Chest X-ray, PA view. Patient: 52 years old, sex M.
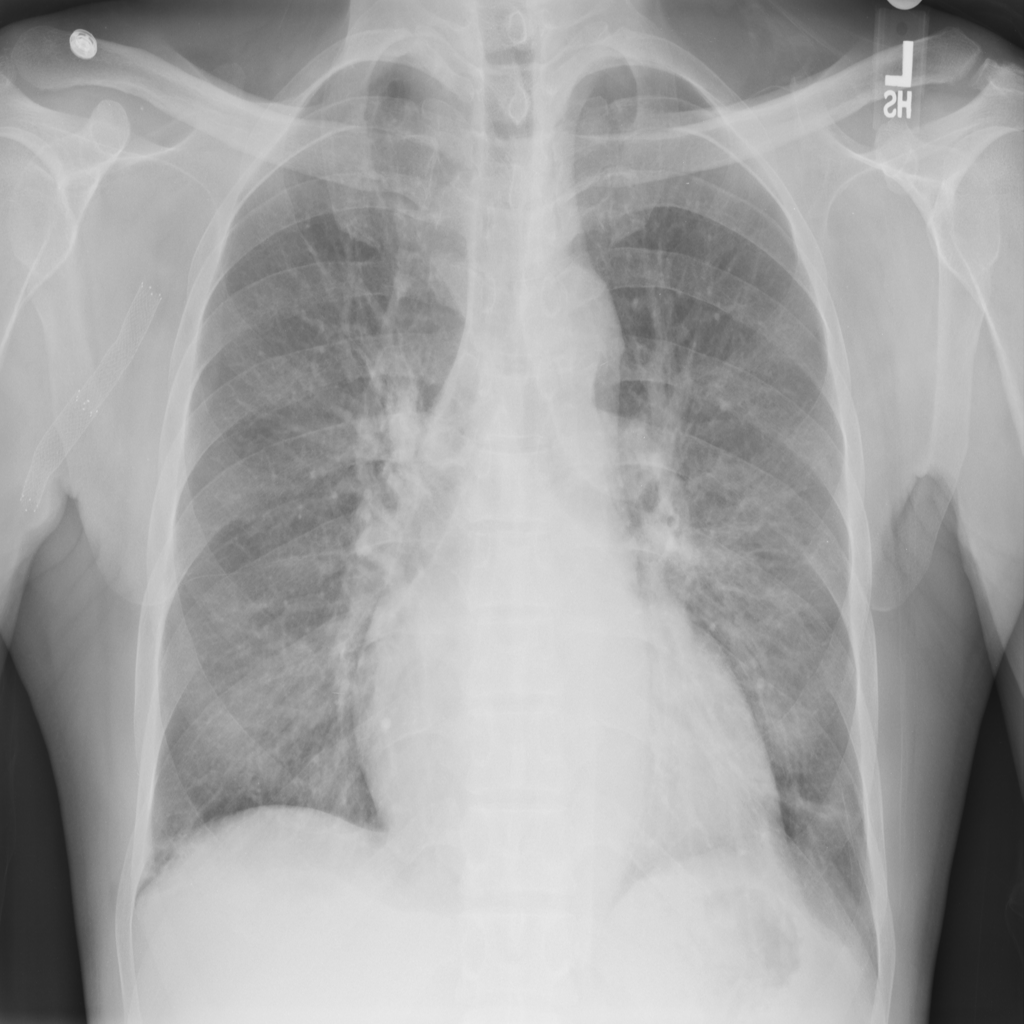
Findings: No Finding